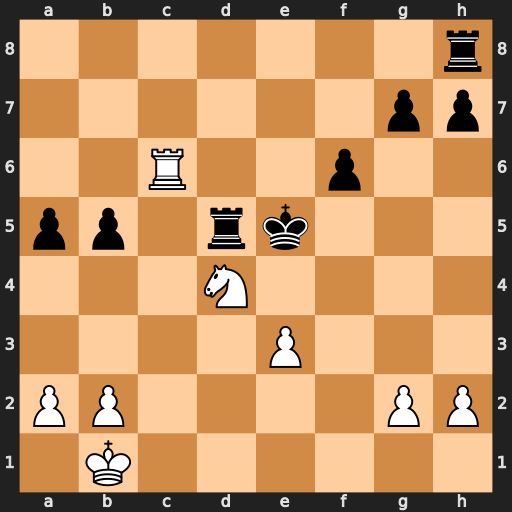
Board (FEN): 7r/6pp/2R2p2/pp1rk3/3N4/4P3/PP4PP/1K6
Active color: w
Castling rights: -
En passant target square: -
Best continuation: Re6#